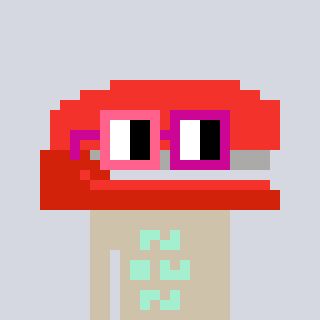
a pixel art character with square pink and red glasses, a stapler-shaped head and a bege-colored body on a cool background